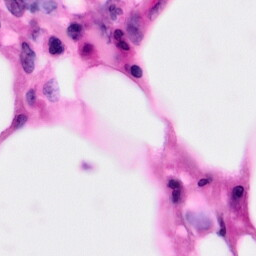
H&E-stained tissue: Pancreatic